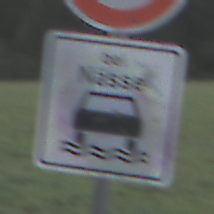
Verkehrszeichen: BeiNaesse
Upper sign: Geschwindigkeit80
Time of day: SunriseSunset
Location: Outdoor (Nature)
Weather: PartlyCloudy
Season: NotSpecified
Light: Natural